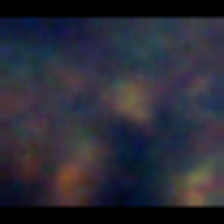
Taxon: Unknown_full_image
Group: Unknown